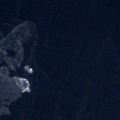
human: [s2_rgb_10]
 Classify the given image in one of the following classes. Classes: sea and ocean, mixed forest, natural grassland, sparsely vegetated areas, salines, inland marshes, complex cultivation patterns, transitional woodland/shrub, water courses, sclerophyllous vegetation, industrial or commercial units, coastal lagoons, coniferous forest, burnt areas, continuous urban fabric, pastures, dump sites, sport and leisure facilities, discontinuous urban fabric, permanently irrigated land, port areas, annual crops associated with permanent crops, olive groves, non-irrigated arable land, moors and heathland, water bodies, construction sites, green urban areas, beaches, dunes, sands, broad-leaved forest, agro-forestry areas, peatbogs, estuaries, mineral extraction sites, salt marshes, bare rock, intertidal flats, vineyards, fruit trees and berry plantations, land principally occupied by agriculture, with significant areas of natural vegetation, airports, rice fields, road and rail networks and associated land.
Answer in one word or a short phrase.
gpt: sea and ocean